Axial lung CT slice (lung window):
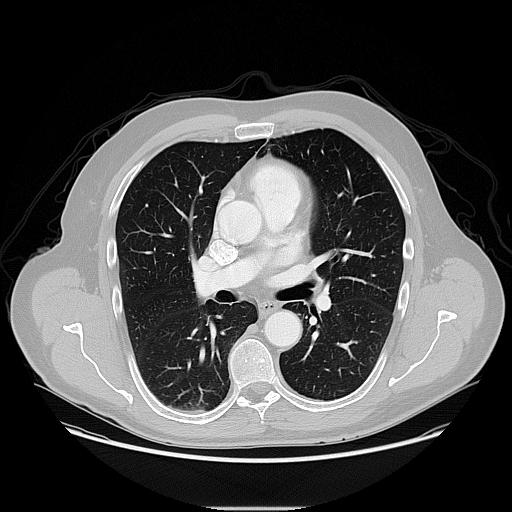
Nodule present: no